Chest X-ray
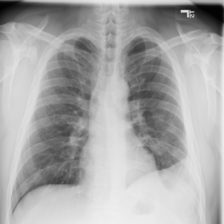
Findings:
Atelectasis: negative
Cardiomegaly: negative
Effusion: negative
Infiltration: negative
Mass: negative
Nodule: negative
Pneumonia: negative
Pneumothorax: negative
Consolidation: negative
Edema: negative
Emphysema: negative
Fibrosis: negative
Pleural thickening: negative
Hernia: negative